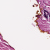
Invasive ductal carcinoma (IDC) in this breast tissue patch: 0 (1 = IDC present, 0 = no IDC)